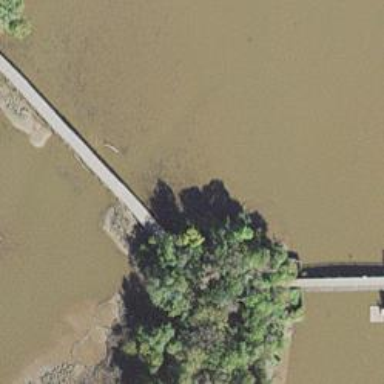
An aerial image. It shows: Path on bridge.